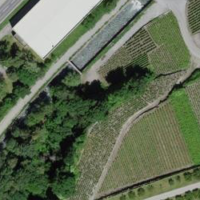
EUNIS habitat code: 55
Species observed at this site:
Humulus lupulus